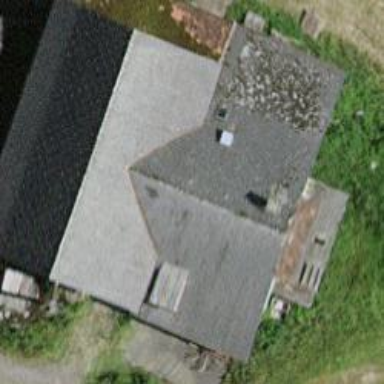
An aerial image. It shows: Farm auxiliary building.